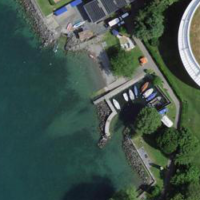
EUNIS habitat code: 53
Species observed at this site:
Chroicocephalus ridibundus
Cymbalaria muralis
Plantago major
Sedum album
Carpinus betulus